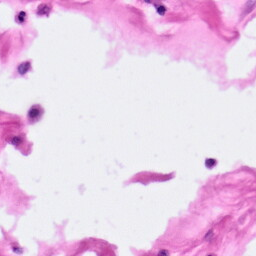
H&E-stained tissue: Pancreatic